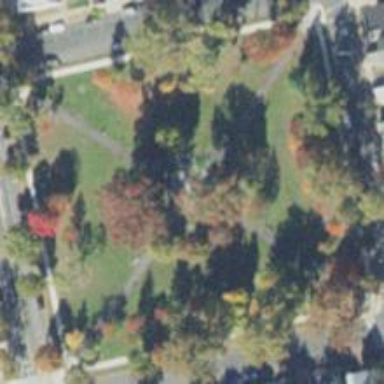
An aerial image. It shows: Park characterized as Existing Preserved Open Space.